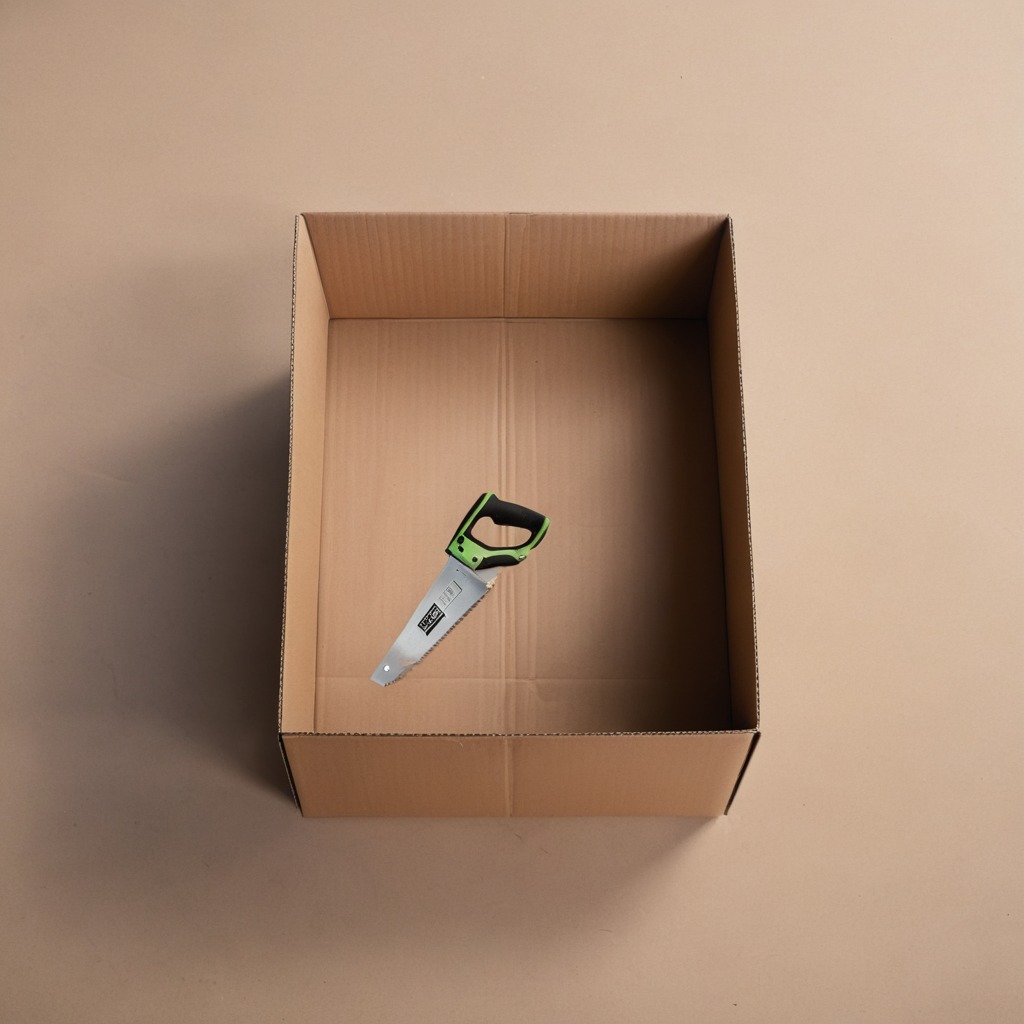
A metal saw is lying on a clean dry cardboard box surface in an outdoor workshop during daytime bright natural light soft shadows slightly creased but